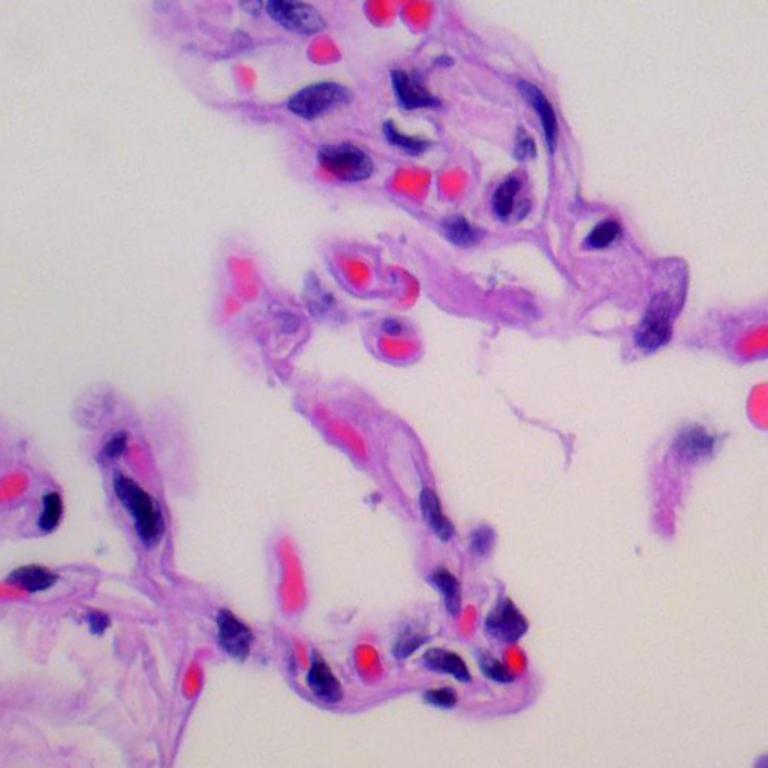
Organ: lung
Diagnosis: benign